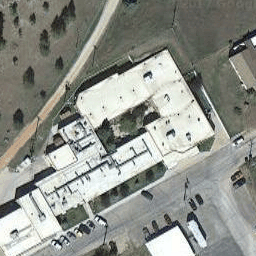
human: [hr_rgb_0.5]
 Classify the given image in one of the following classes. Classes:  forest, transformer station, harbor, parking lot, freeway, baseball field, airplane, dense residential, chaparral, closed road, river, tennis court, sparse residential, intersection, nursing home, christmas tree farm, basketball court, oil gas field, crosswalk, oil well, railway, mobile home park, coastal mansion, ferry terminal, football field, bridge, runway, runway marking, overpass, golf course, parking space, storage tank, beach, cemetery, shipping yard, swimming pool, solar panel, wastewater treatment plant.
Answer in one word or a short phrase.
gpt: nursing home